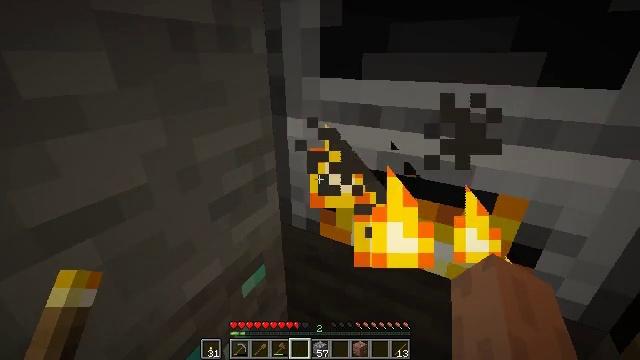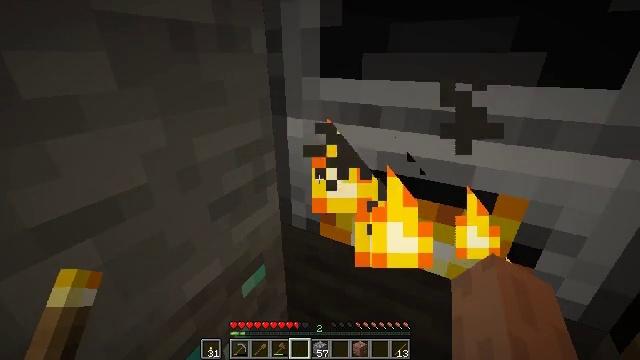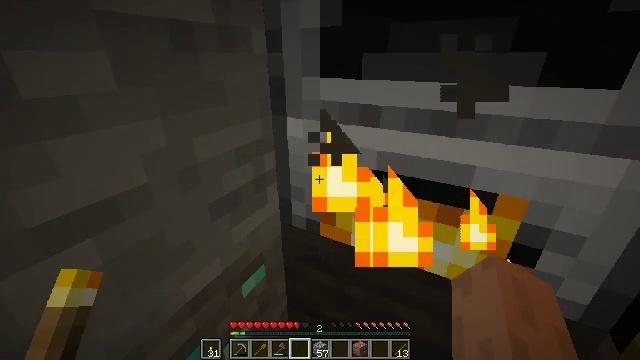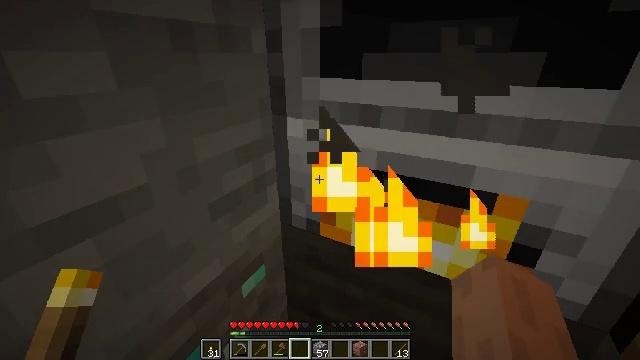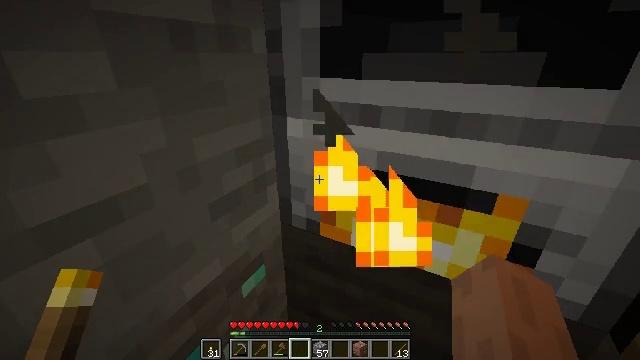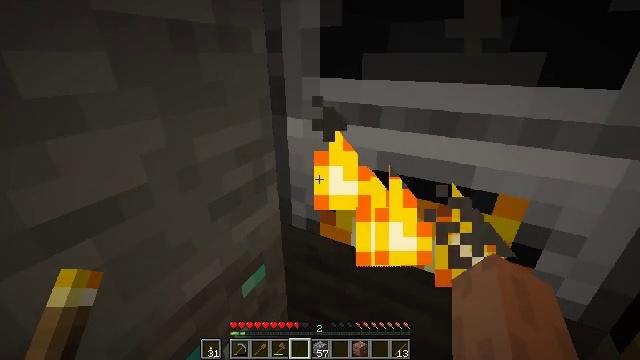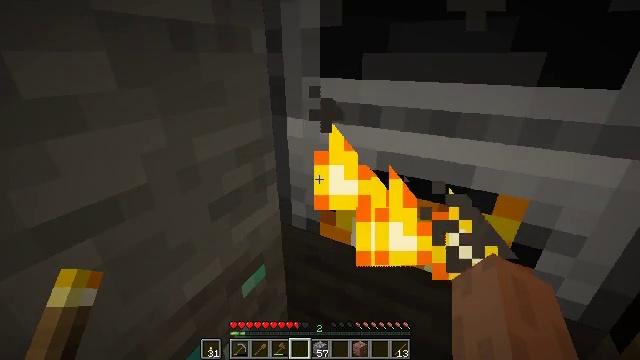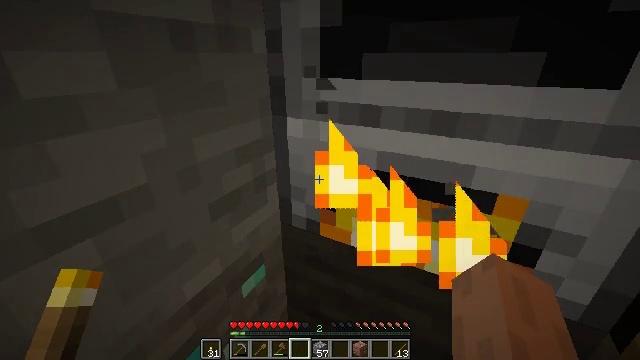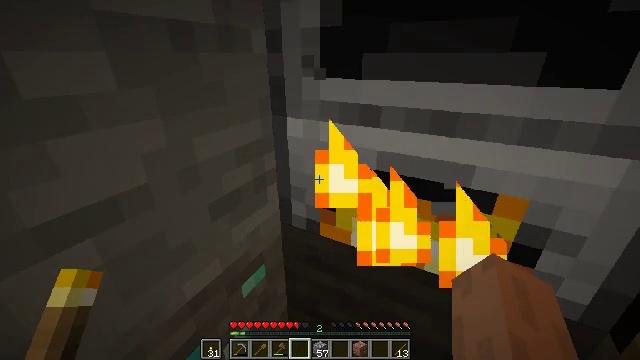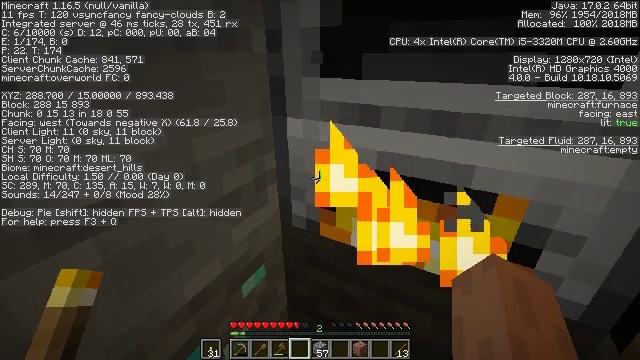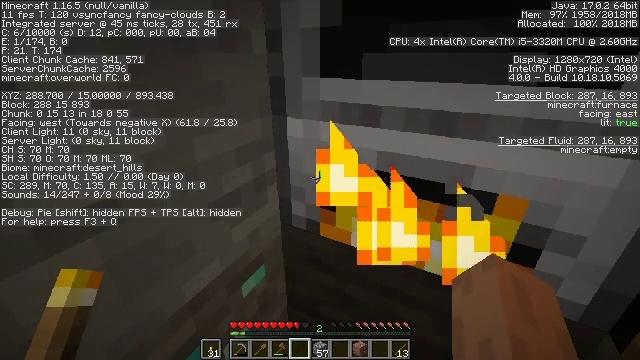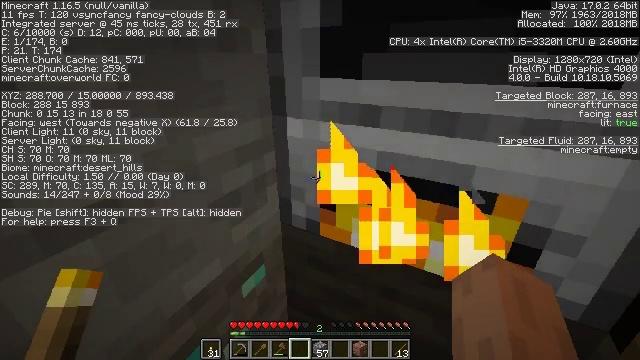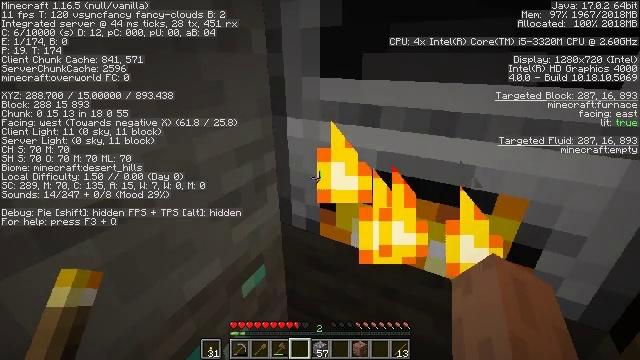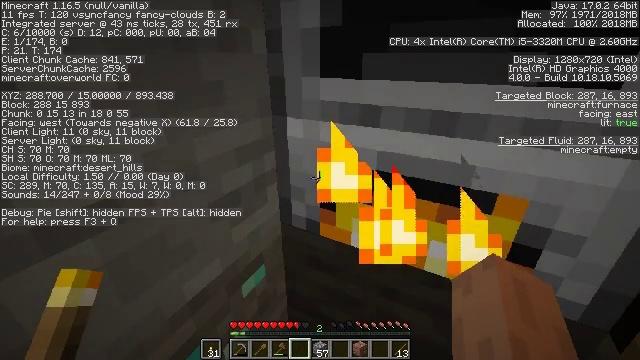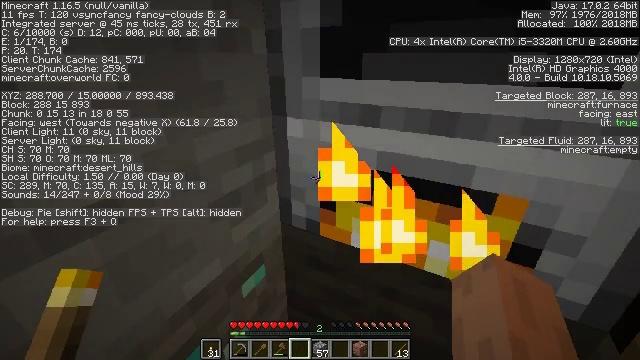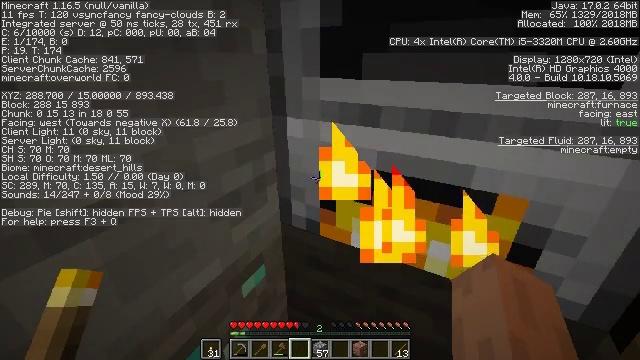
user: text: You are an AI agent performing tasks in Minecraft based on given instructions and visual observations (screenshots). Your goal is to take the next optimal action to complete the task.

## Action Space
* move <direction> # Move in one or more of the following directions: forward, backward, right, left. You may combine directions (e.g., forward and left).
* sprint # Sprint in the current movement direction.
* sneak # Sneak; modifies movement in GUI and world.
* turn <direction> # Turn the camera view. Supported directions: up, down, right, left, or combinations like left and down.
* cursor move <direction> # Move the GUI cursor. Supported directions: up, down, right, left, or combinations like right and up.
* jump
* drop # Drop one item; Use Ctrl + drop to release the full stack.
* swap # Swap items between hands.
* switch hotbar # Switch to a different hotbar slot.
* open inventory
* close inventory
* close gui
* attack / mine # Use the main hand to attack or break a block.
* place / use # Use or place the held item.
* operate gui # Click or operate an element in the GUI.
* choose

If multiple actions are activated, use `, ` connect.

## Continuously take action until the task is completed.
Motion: motion action
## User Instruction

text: Transform iron ore into an iron ingot using the furnace.
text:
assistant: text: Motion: no_op
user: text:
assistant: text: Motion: no_op
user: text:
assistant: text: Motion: no_op
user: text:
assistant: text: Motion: no_op
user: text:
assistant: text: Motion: no_op
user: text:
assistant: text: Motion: no_op
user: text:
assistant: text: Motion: no_op
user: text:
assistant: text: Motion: no_op
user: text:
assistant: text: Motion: no_op
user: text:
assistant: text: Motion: no_op
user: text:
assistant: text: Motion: no_op
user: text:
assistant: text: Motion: no_op
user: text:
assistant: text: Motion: no_op
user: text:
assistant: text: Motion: no_op
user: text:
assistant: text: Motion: no_op
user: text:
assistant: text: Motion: no_op
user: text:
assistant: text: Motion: turn left and down
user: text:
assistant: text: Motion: no_op
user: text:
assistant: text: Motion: no_op
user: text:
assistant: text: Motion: no_op
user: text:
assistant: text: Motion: no_op
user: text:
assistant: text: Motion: no_op
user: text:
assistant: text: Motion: no_op
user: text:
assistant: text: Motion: no_op
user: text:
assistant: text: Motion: no_op
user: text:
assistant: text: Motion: no_op
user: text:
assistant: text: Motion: no_op
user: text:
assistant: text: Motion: no_op
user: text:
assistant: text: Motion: no_op
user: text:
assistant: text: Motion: no_op